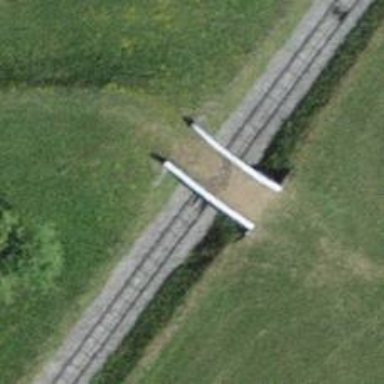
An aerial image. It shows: Covered tunnel for funicular railway.